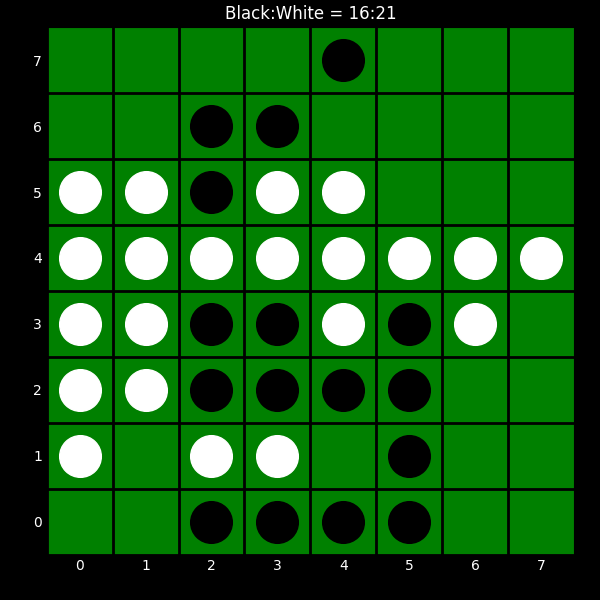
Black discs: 16
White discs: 21